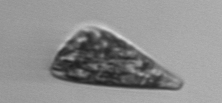
Label: Licmophora